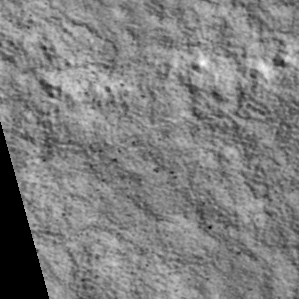
Label: non_frost